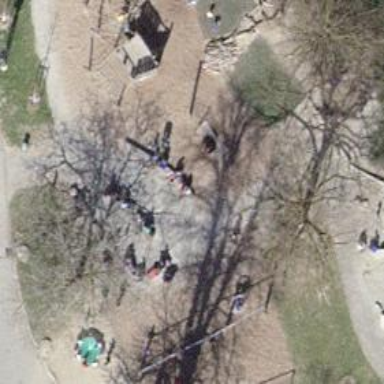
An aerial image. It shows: Bench.